Question: I wish to define css details in order to align plain text in td and button value text in td, so that they align in any browser type, or most of them at the least.
Below is my trial and the differences in rendering in IE9/8/7 and Chrome. As you can see, the given html looks OK in IE9, but IE8/IE7 and Chrome are wrong. Adding padding (directly in text td or to an added div in the text td) will not solve this, because then IE9 will be wrong.
So what css definition should be used to ensure that in all browsers the plain text and button value text are aligned properly?

html:
'''
<!DOCTYPE html
PUBLIC "-//W3C//DTD HTML 4.0//EN">
<html>
<head>
<meta http-equiv="Content-Type" content="text/html; charset=utf-8">
<style type="text/css">
table {
border: solid black 1px;
border-collapse: collapse;
padding: 0;
border-spacing: 0;
}
td {
border-style: dotted solid none none;
border-color: black;
border-width: 1px;
padding-left: 5px;
padding-right: 5px;
padding-top: 0px;
padding-bottom: 0px;
font-style: normal;
font-family: Verdana;
font-size: 12px;
vertical-align: top;
}
input.example {
color: blue;
background: white;
padding-top:1px;
padding-left:0px;
border: 0px;
outline:0;
font-size: 12px;
cursor: pointer;
}
</style>
</head>
<body>
<p/>
<table>
<tbody>
<tr>
<td>EXAMPLE</td>
<td><input type="button" class="example" value="EXAMPLE"></td>
</tr>
Chrome
</tbody>
</body>
</html>
'''
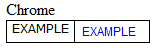
Answer: Starting from the suggestion done by Ben, eventually I found the best solution to this pesky little problem. First I tried following his suggestion as is, but as a stylish version: I tried removing 'vertical-align: top;' from css td and adding 'style="valign: top;"' to the td elements. At first I thought that was the way to go because now the alignment was OK in IE7/Chrome and off just a little in IE8/IE9, but then I realized that 'valign' is a deprecated attribute and a non-existing sub-value in the style attribute.
Hence I had to look further, and landed up in doing sort of an after-burner javascript where I adjust padding-top in various browsers. I had to do the following adjustments:
- - - -
html (note that Opera and Firefox use a different DOM as opposed to IE, manifesting itself in a different method to get the previous sibling):
'''
<!DOCTYPE html
PUBLIC "-//W3C//DTD HTML 4.0//EN">
<html>
<head>
<meta http-equiv="Content-Type" content="text/html; charset=utf-8">
<style type="text/css">
table {
border: solid black 1px;
border-collapse: collapse;
padding: 0;
border-spacing: 0;
}
td {
border-style: dotted solid none none;
border-color: black;
border-width: 1px;
padding-left: 5px;
padding-right: 5px;
padding-top: 0px;
padding-bottom: 0px;
font-style: normal;
font-family: Verdana;
font-size: 12px;
vertical-align: top;
}
input.example {
color: blue;
background: white;
padding-top:0px;
padding-left:0px;
border: 0px;
outline:0;
font-size: 12px;
cursor: pointer;
height: 14px;
}
</style>
</head>
<body>
<p/>
<table>
<tbody>
<tr>
<td>EXAMPLE</td>
<td><input type="button" class="example" value="EXAMPLE"></td>
</tr>
</tbody>
</table>
<script type="text/javascript">
// use personal custom javascript function to determine browser version
switch (browser.version()) {
case "MSIE 7.0":
var elts = getElementsByClassName('example');
for (var i=0; i < elts.length; i++) {
node = elts[i].parentNode;
while (node = node.previousSibling) {
node.style.paddingTop = "1px";
};
}
break;
case "Opera/9.80":
var elts = getElementsByClassName('example');
for (var i=0; i < elts.length; i++) {
node = elts[i].parentNode;
while (node = node.previousElementSibling) {
node.style.paddingTop = "1px";
};
}
break;
case "Firefox/10.0":
var elts = getElementsByClassName('example');
for (var i=0; i < elts.length; i++) {
node = elts[i].parentNode;
while (node = node.previousElementSibling) {
node.style.paddingTop = "2px";
};
}
break;
default:
// do nothing
}
</script>
</body>
</html>
'''